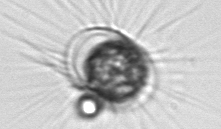
Label: Corethron_hystrix